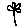
Label: flower